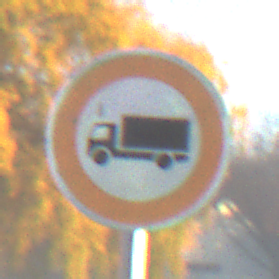
Verkehrszeichen: VerbotFuerKraftfahrzeugeUeberDreiKommaFuenfTonnen
Umgebung: Outdoor, Nature
Tageszeit: SunriseSunset
Wetter: Clear
Licht: Natural
Jahreszeit: NotSpecified
Kontrast: HighContrast